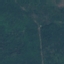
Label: Forest